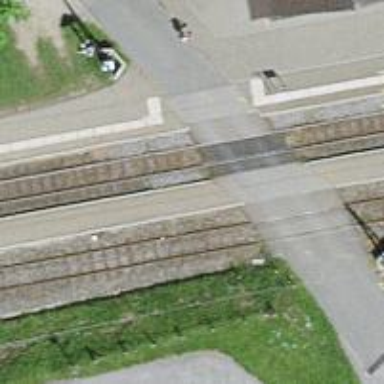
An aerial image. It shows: Full barrier level crossing on railway.